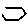
Label: hexagon